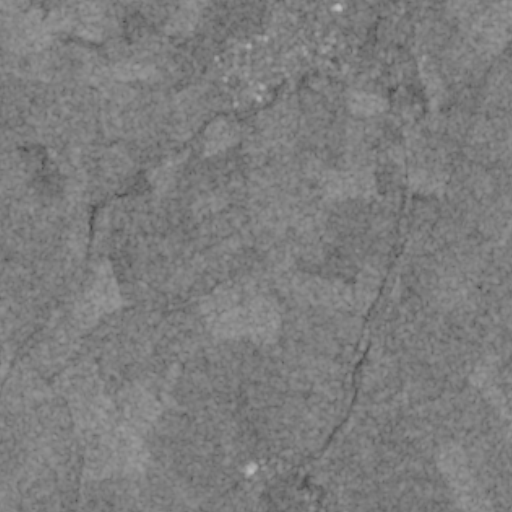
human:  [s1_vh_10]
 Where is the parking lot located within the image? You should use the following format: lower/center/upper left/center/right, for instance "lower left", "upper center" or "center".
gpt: The parking lot is located in the upper right of the image.
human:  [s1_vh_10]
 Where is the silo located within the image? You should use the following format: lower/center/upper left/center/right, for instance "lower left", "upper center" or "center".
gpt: The silo is located in the lower center of the image.
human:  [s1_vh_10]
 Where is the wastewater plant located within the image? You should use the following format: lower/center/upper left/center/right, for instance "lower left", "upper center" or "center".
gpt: The wastewater plant is located in the upper right of the image.
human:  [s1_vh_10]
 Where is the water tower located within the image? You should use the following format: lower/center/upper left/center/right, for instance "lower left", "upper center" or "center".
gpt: The water tower is located in the center left of the image.
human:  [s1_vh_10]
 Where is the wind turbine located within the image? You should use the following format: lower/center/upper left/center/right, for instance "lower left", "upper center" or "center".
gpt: The wind turbine is located in the center left of the image.
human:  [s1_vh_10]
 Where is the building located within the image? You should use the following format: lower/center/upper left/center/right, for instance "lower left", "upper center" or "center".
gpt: There is no building in the image.

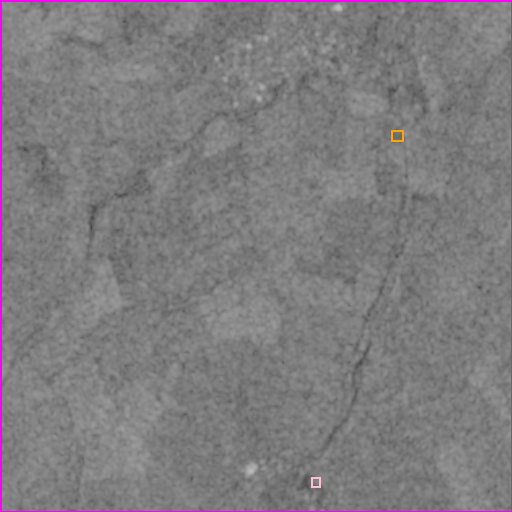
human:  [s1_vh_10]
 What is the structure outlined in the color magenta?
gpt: The structure outlined in magenta is a crop field.
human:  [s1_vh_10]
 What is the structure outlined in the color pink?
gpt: The structure outlined in pink is a park.
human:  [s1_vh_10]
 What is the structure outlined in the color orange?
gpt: The structure outlined in orange is a wastewater plant.
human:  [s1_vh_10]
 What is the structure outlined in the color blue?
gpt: There is no blue outline.